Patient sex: F
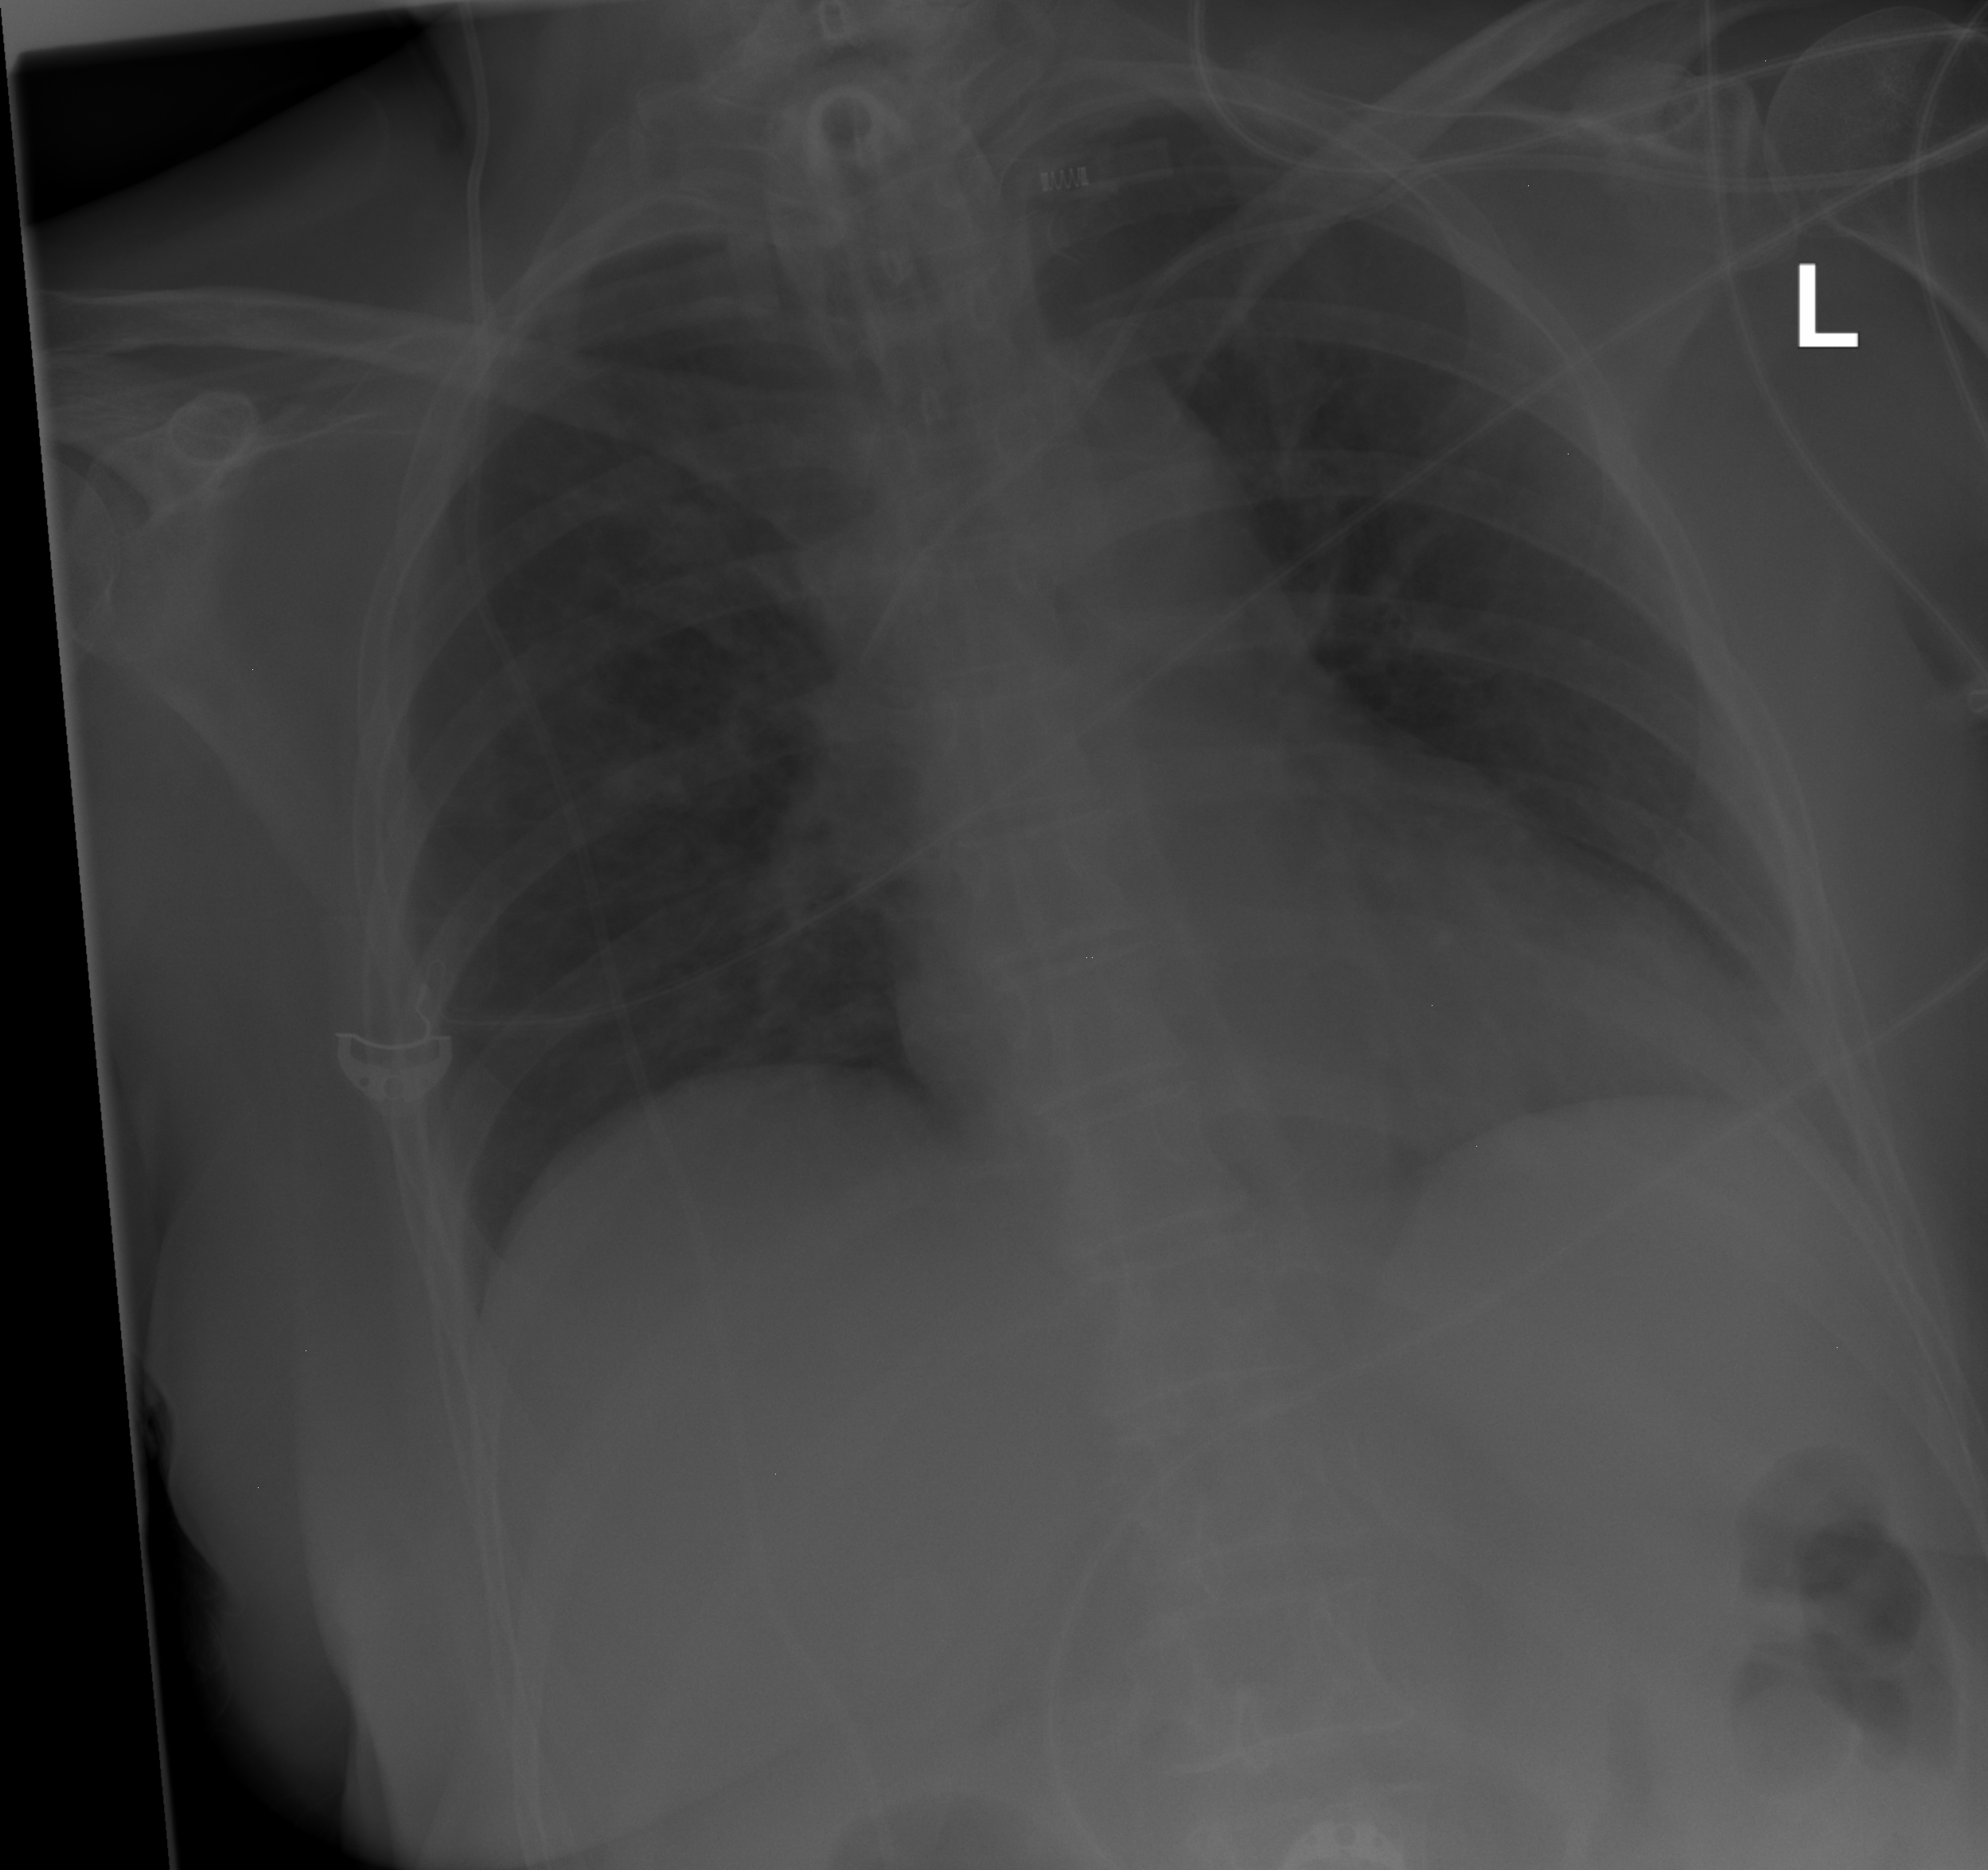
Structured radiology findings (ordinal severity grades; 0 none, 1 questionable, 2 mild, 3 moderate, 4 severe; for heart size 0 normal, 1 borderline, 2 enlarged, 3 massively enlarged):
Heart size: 0
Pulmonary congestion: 0
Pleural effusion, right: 0
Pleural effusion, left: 0
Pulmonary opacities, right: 2
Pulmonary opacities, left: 0
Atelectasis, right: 0
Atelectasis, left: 0